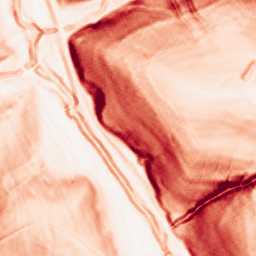
Category: morphological
Decomposition family: morphological_gradient
Decomposition parameters: size: 3
shape: diamond
Upsampling method: bicubic_16x
Upsampling parameters: scale: 16
Upsampling scale: 16